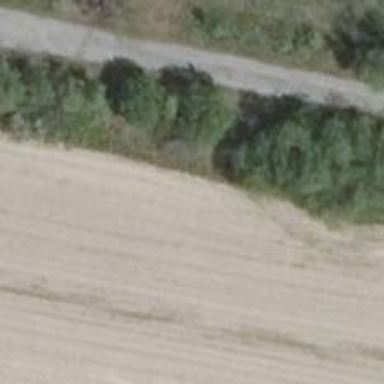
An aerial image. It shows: Row of deciduous broadleaved trees.